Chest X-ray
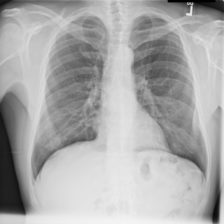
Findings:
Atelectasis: negative
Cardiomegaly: negative
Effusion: negative
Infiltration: negative
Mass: negative
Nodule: negative
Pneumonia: negative
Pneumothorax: negative
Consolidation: negative
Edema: negative
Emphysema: negative
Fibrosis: negative
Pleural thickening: negative
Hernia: negative